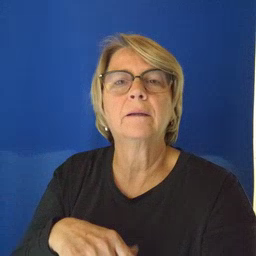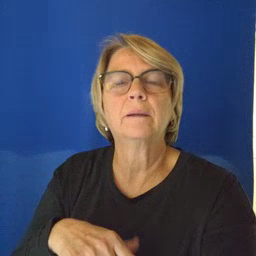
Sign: donkey